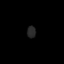
Tissue: lung
Cell type: Epithelial cells
Senescence score: 0.2338
Nuclear area (px): 102
Mean DAPI intensity: 38.373